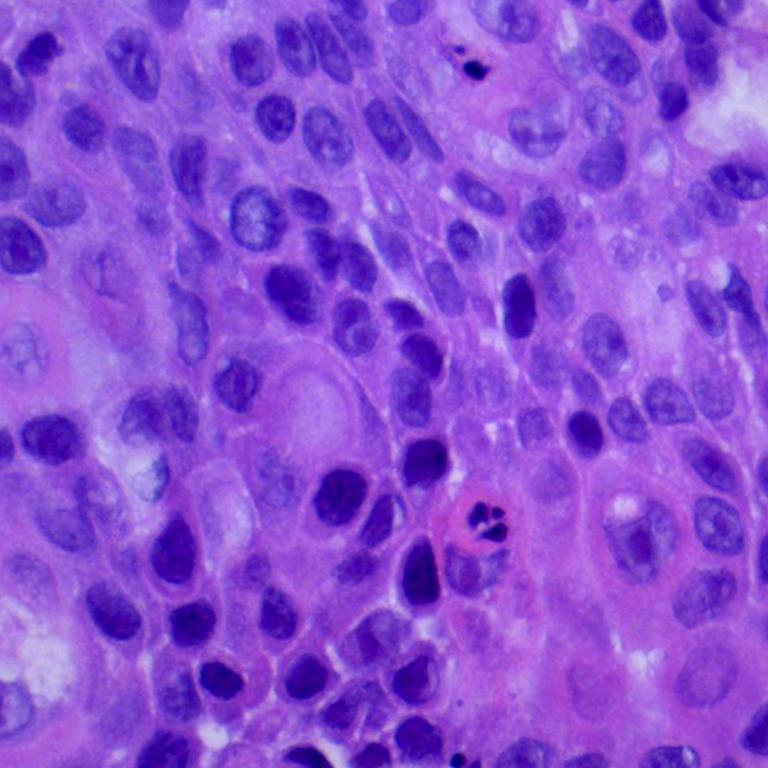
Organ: lung
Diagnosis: squamous carcinomas